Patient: sex M, age 51
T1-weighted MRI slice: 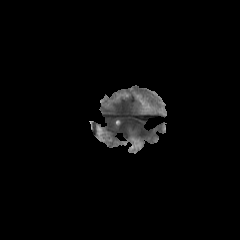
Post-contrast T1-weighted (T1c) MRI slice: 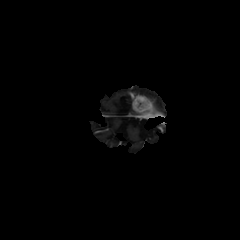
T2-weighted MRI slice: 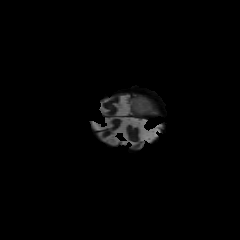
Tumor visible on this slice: yes
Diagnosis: Glioblastoma, IDH-wildtype
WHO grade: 4